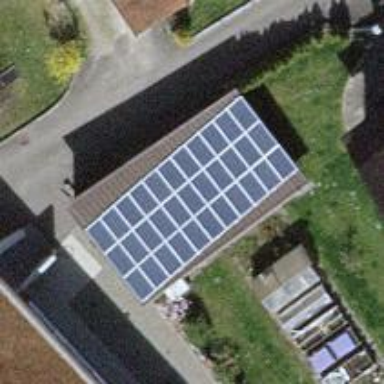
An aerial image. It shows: Solar power generator using photovoltaic method with solar photovoltaic panel types.